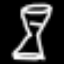
Label: hourglass